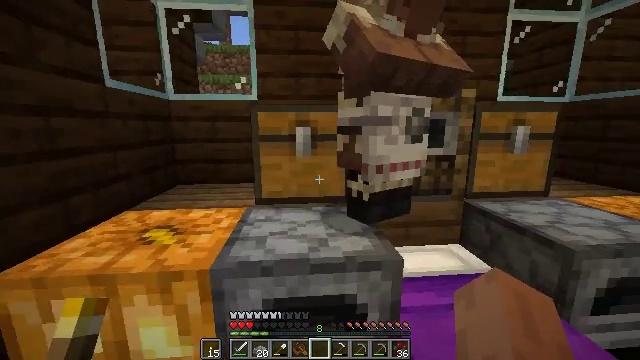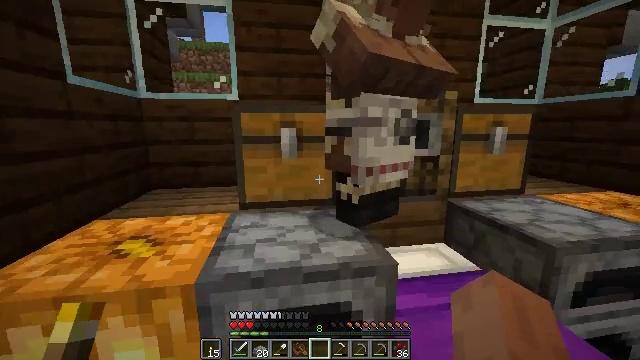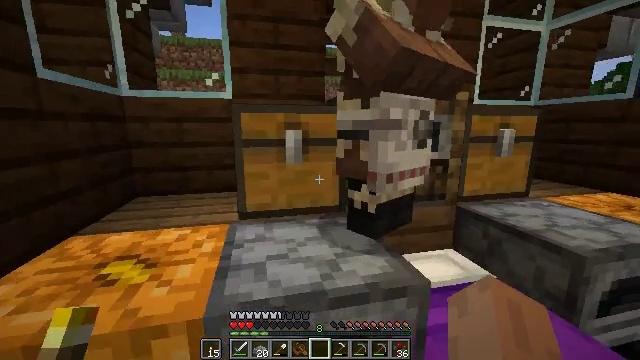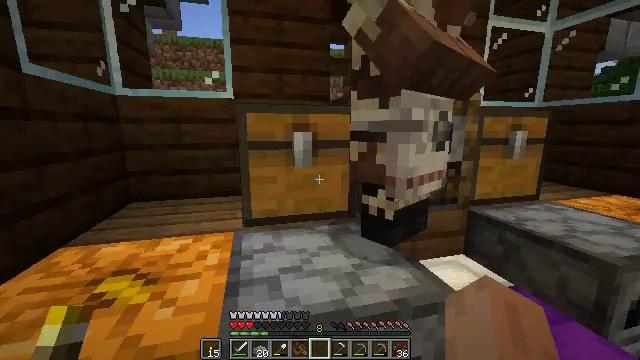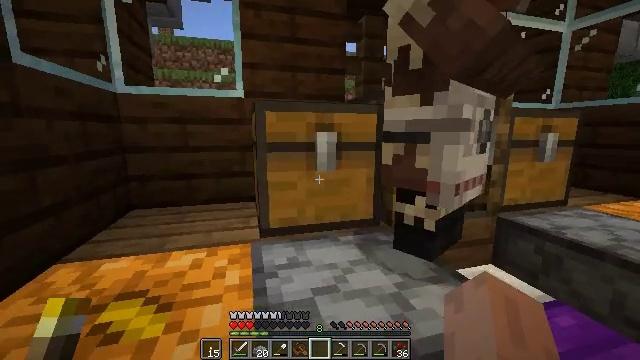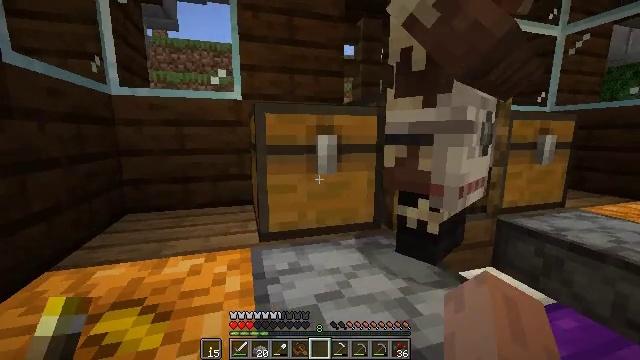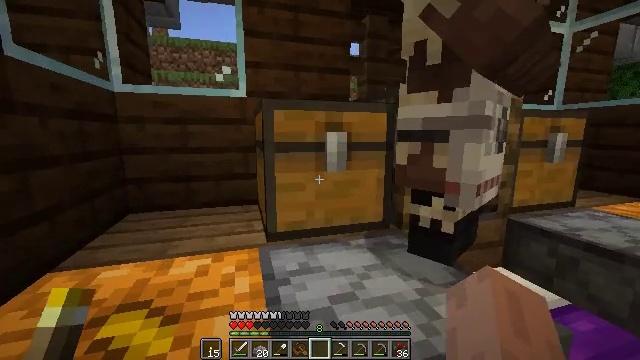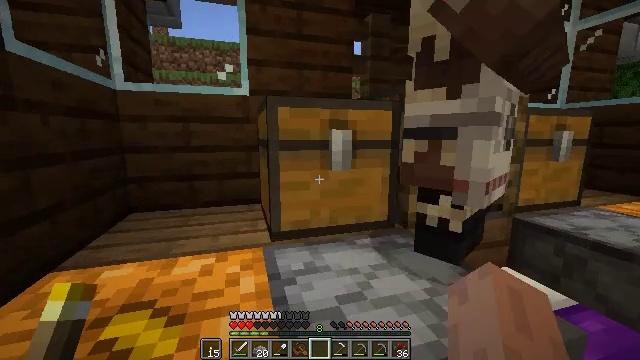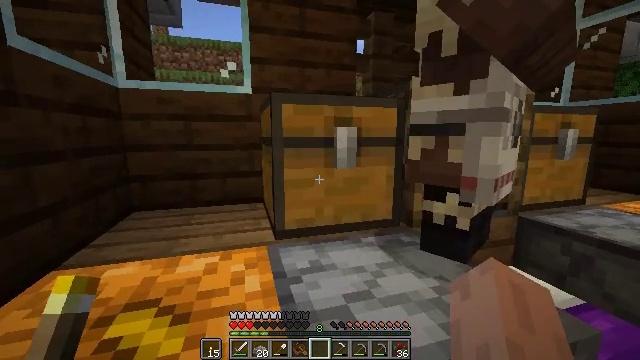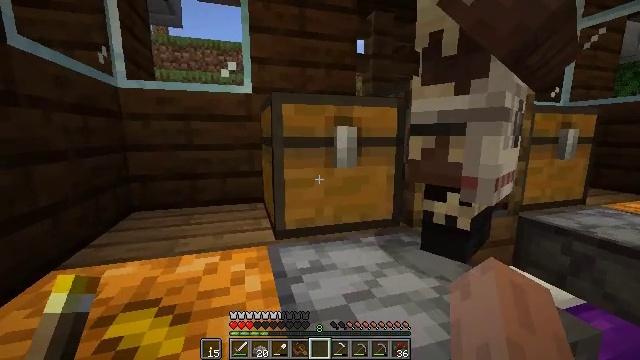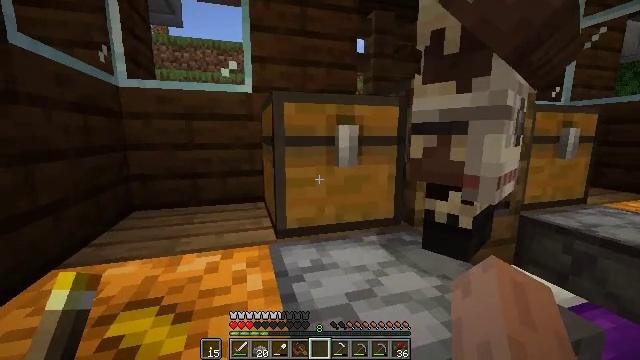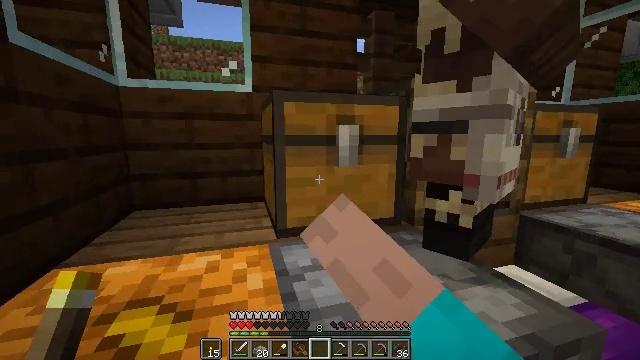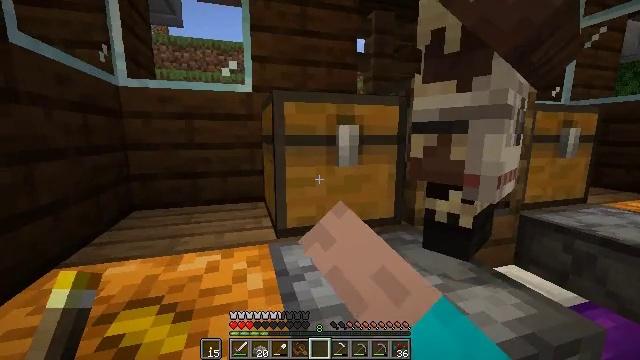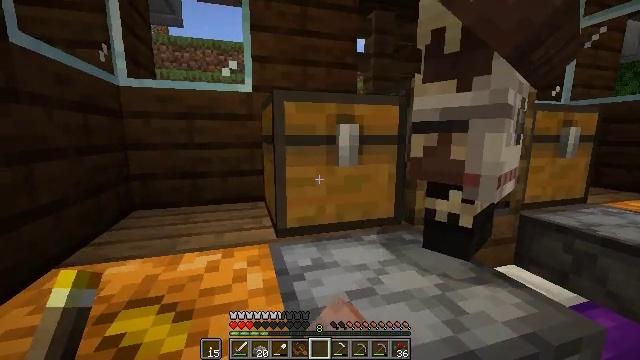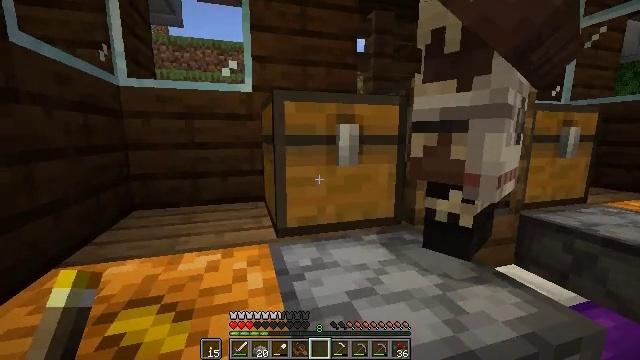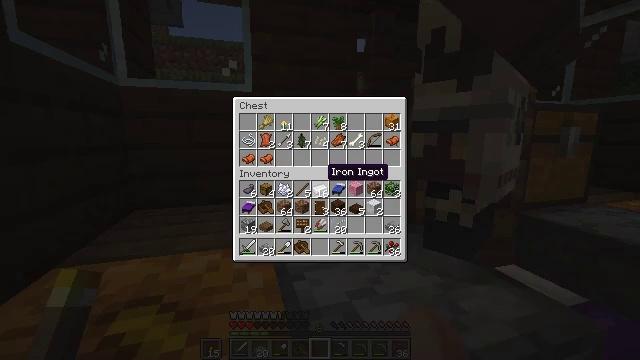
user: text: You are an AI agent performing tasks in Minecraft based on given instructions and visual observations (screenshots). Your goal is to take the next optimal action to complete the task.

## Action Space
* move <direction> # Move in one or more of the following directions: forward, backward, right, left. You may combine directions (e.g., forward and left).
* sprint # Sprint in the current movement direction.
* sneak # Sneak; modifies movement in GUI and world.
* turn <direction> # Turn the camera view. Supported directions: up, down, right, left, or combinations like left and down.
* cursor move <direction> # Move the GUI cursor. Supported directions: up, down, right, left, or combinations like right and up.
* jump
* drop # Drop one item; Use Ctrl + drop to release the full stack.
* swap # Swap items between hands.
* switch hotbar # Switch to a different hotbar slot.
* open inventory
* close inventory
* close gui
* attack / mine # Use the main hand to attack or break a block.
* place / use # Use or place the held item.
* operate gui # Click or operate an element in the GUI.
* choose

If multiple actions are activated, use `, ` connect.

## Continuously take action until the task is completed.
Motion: motion action
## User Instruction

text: Turn a pumpkin into pumpkin seeds using the crafting grid.
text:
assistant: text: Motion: move forward and move left, turn right
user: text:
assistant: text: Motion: move forward and move left, turn right
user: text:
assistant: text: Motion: move forward and move left, turn right
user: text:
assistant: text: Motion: no_op
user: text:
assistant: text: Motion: turn right
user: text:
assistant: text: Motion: no_op
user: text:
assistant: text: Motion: no_op
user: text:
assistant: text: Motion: no_op
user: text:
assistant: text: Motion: no_op
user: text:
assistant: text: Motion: use / place
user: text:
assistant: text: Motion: use / place
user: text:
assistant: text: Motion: use / place
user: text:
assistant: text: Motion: use / place
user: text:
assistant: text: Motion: no_op
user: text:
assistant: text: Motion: no_op
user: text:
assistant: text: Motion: no_op
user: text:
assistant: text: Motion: no_op
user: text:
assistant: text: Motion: no_op
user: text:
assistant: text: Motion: no_op
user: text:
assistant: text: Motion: no_op
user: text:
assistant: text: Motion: no_op
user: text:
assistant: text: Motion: no_op
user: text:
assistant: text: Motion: no_op
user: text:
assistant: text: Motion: no_op
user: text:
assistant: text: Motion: no_op
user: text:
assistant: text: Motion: no_op
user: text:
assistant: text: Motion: no_op
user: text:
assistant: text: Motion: no_op
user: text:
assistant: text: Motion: no_op
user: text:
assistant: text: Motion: no_op